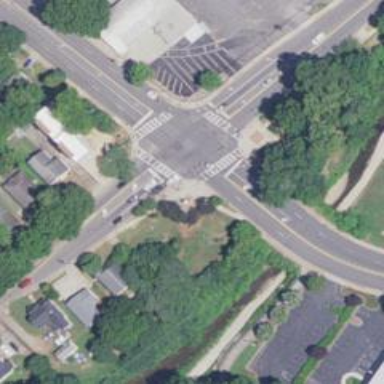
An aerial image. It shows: Marked road crossing.